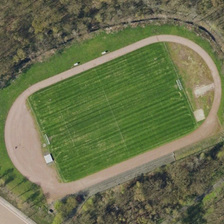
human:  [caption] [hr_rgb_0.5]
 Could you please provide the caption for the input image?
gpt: there are many plants growing around the playground .

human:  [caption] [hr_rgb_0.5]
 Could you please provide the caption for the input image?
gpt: there are many lawns in the playground .

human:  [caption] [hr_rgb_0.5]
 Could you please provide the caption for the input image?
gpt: there are many plants growing around the playground .

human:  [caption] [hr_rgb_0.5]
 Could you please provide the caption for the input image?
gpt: there are many lawns in the playground .

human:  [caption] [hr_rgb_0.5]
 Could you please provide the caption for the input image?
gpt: there are many lawns in the playground .